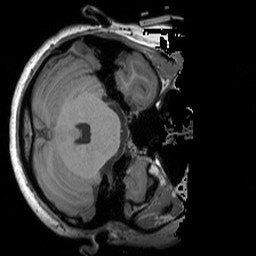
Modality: T1w
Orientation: axial
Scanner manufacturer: siemens
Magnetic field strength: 3 T
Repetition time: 1.9 s
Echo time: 0.00267 s